Interaction volume radius: 10 \u00c5
Interaction volume height: 15 \u00c5
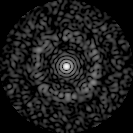
Disorder parameter: 0.8413